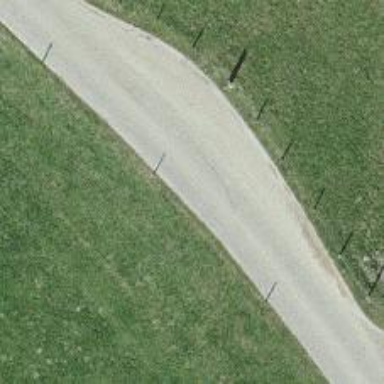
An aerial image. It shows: Passing place on the road.